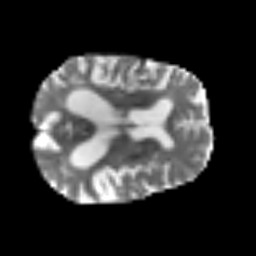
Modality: T2w
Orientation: axial
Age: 69
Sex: male
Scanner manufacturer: siemens
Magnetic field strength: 3 T
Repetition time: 3.2 s
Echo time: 0.081 s